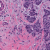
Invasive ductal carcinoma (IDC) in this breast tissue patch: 1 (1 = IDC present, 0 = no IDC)